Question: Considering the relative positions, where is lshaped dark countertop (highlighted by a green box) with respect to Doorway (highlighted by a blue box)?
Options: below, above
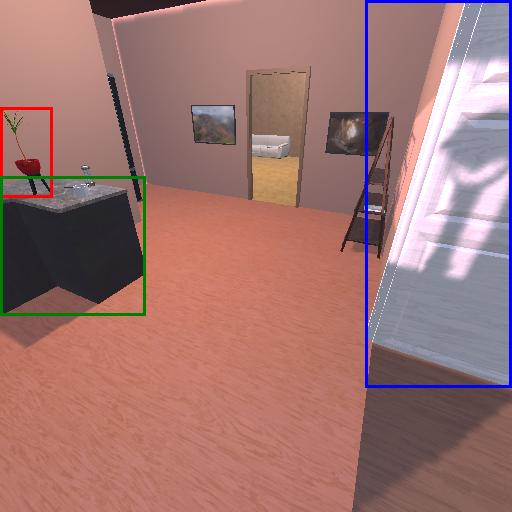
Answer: below